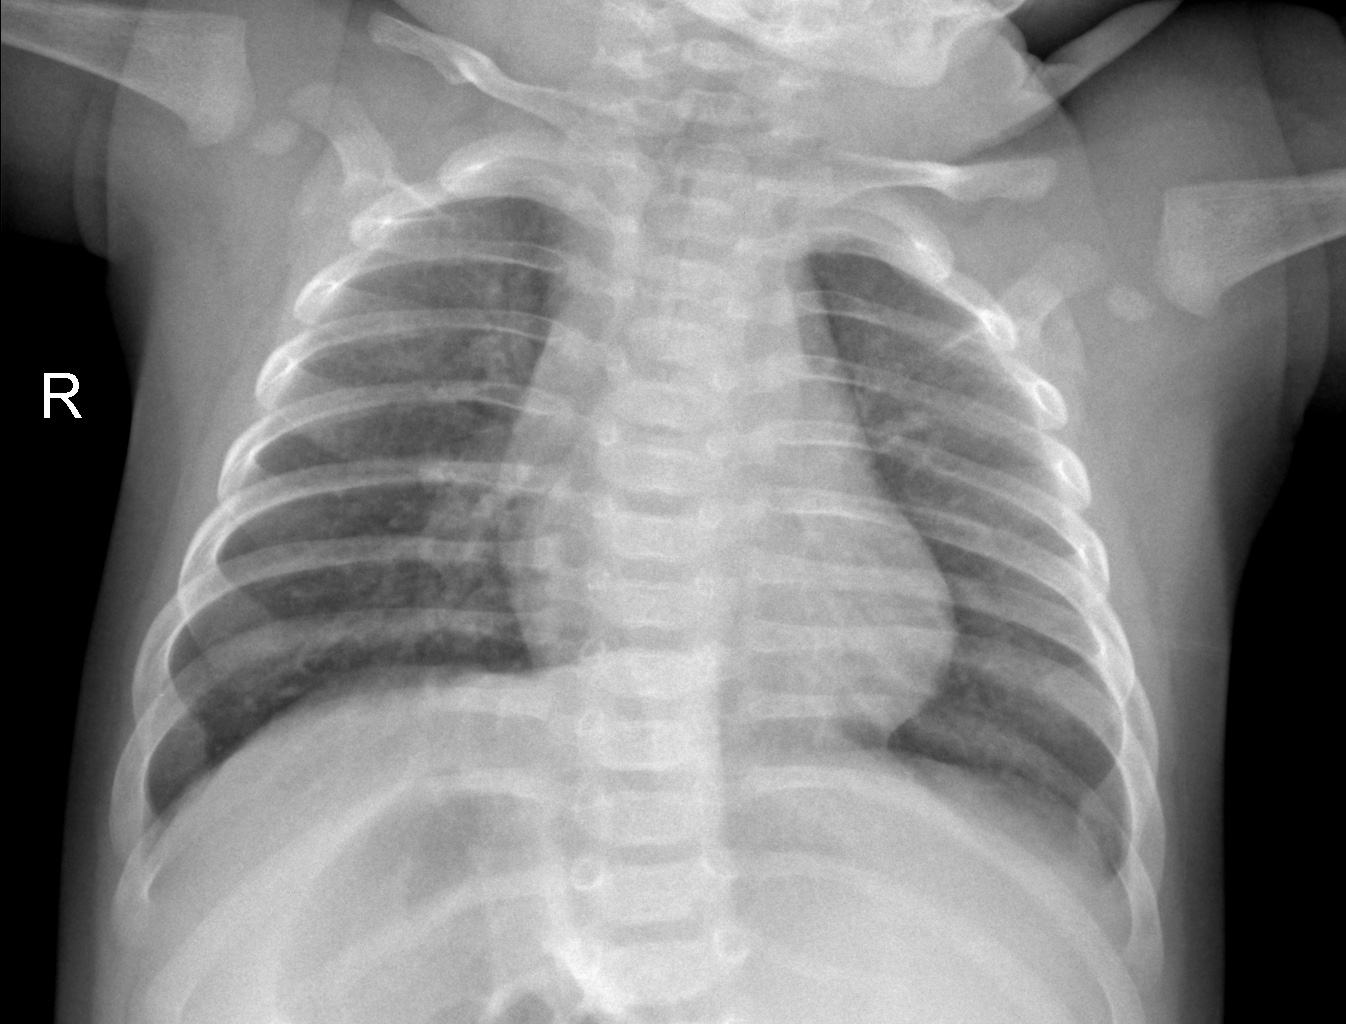
Diagnosis: NORMAL